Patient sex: M
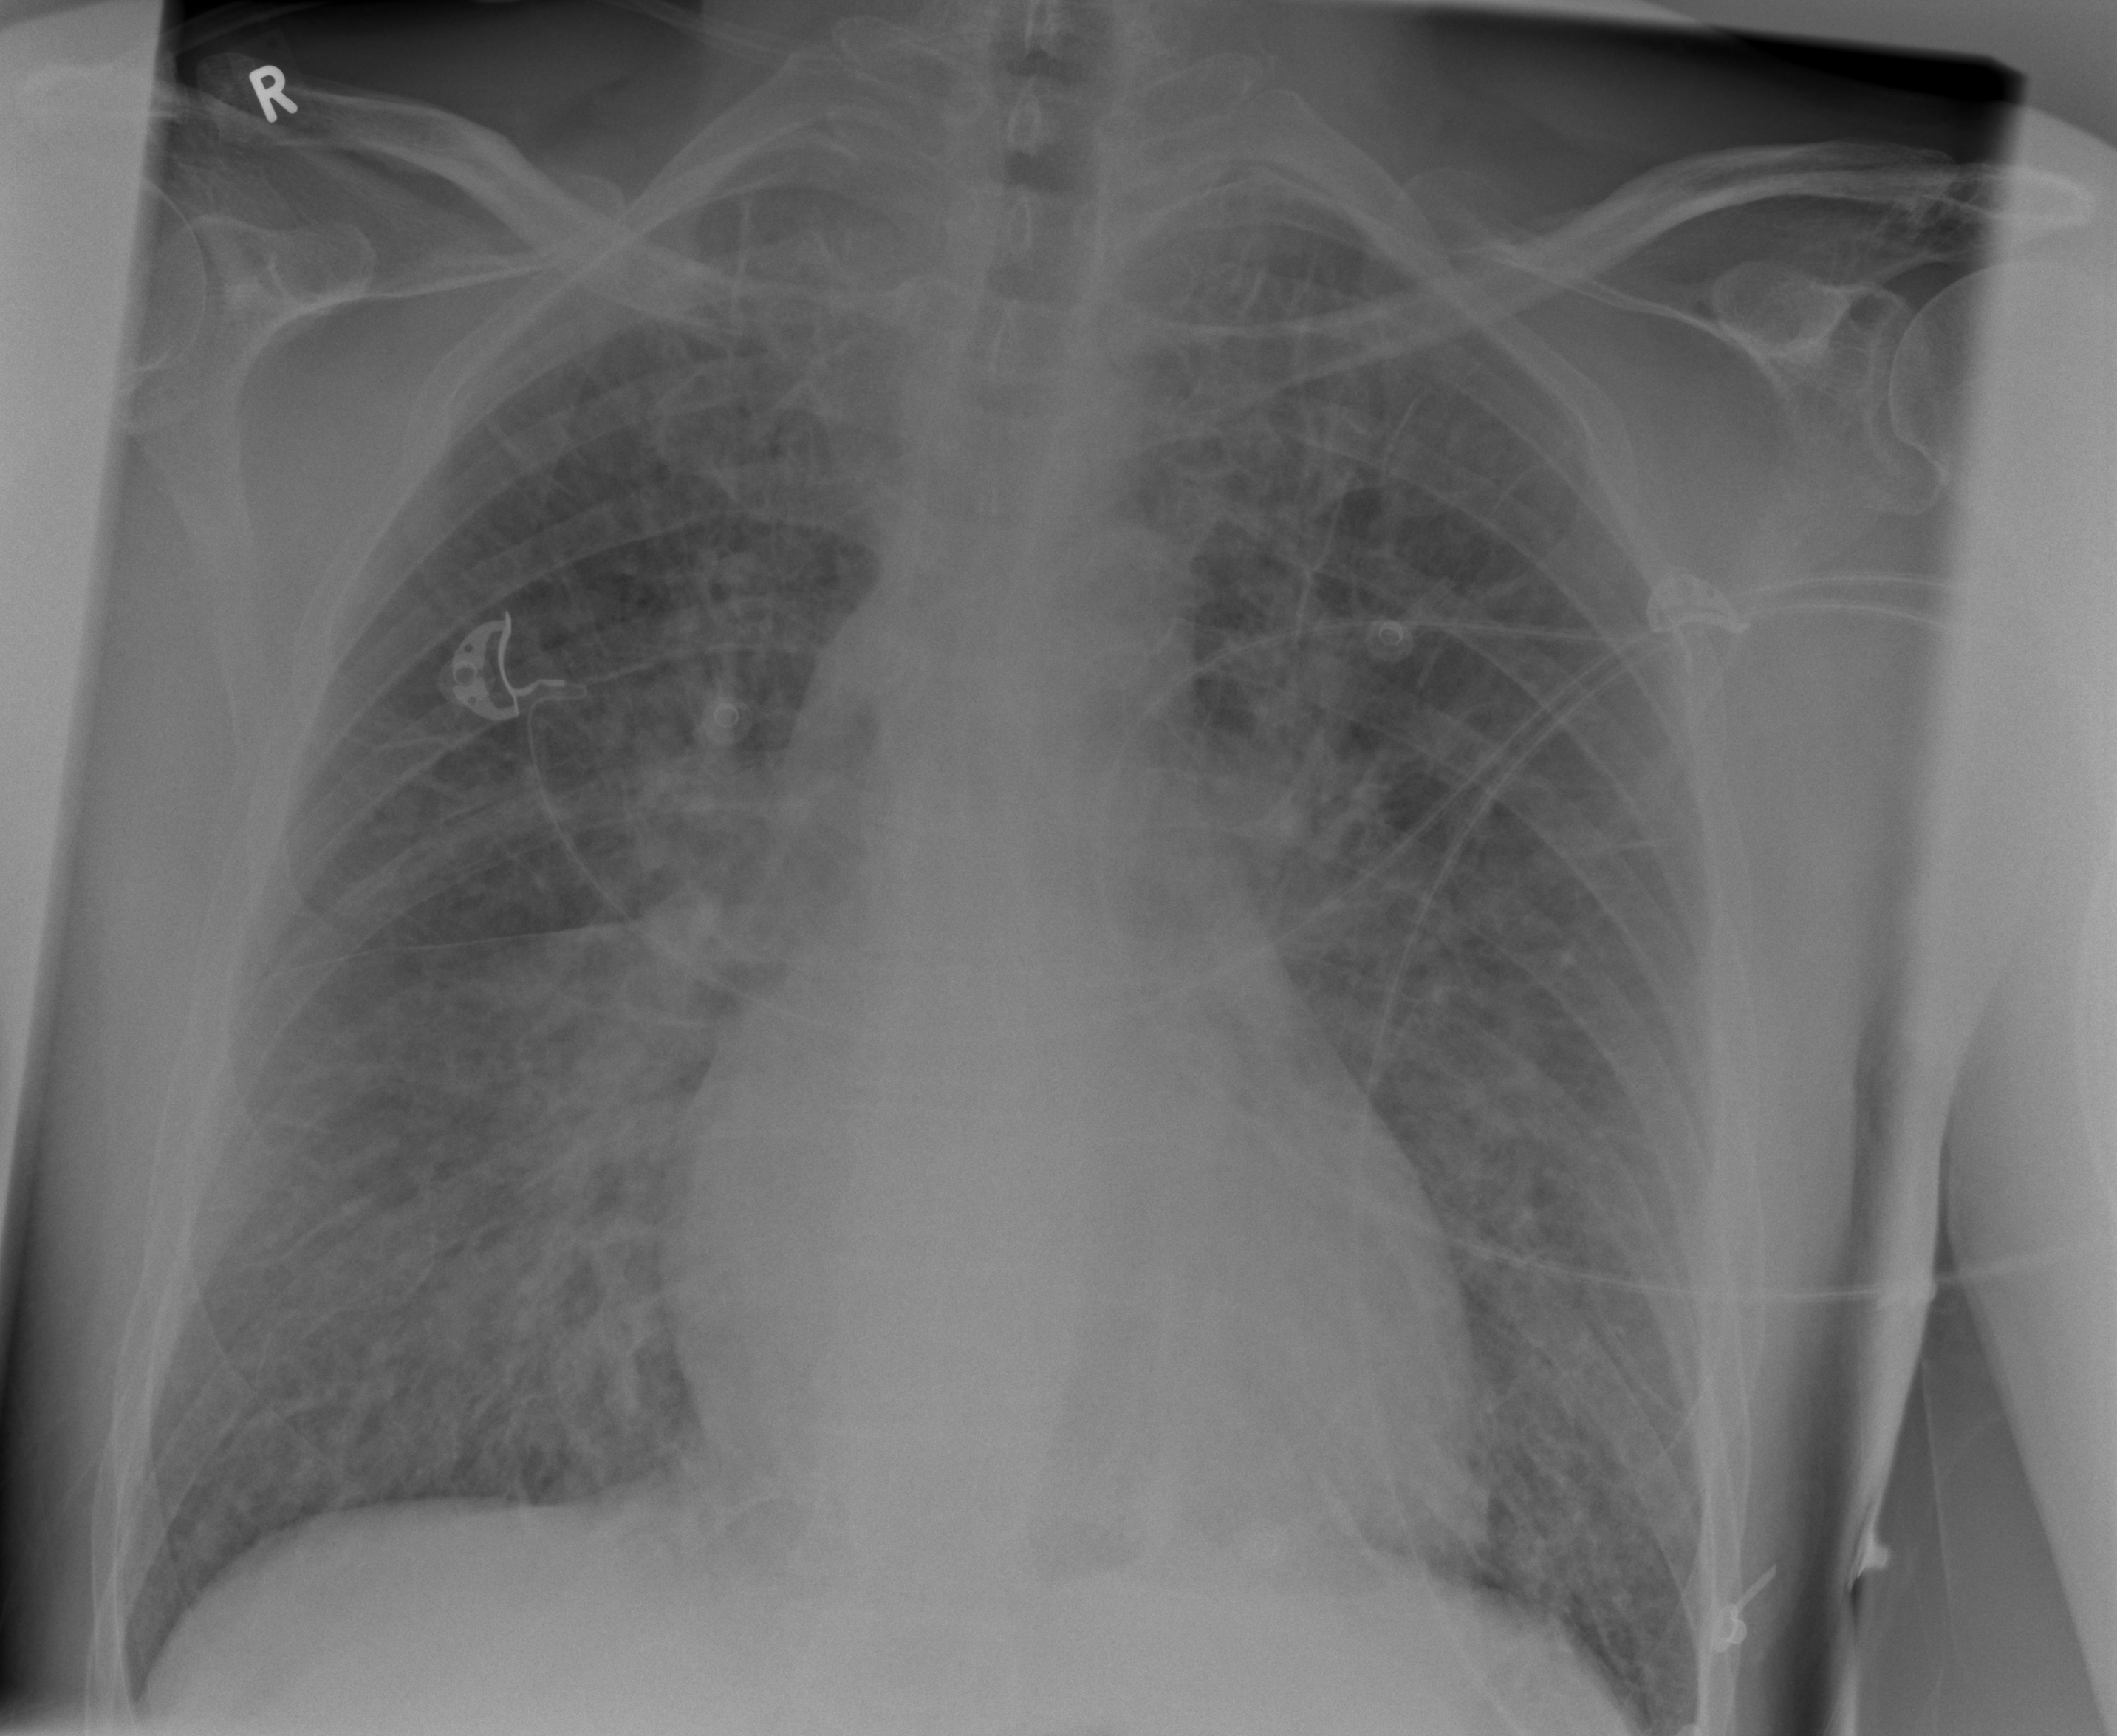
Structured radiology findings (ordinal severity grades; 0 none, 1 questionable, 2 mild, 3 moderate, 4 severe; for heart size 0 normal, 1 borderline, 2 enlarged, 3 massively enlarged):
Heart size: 2
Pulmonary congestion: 3
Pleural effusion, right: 0
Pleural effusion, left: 0
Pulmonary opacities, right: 3
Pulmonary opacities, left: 3
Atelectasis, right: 3
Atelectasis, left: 3